Question: Which book?
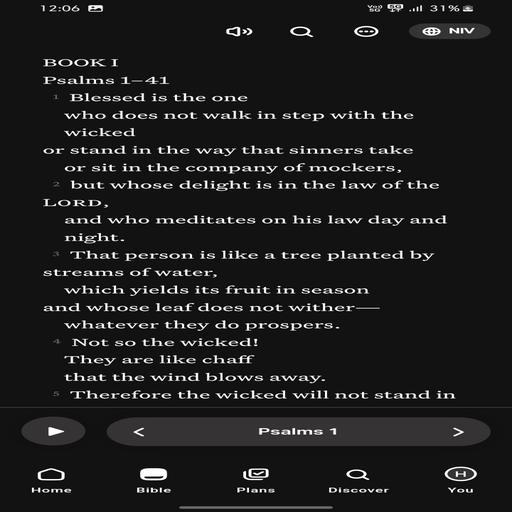
Answer: Psalms 1